Aerial crown-view tile of a tropical tree (Barro Colorado Island, Panama), acquired 20250217:
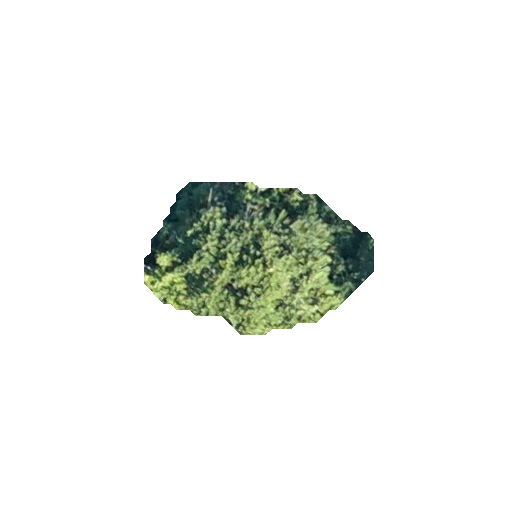
Species: Calophyllum longifolium
GBIF accepted scientific name: Calophyllum longifolium
Crown area: 37.835 m²